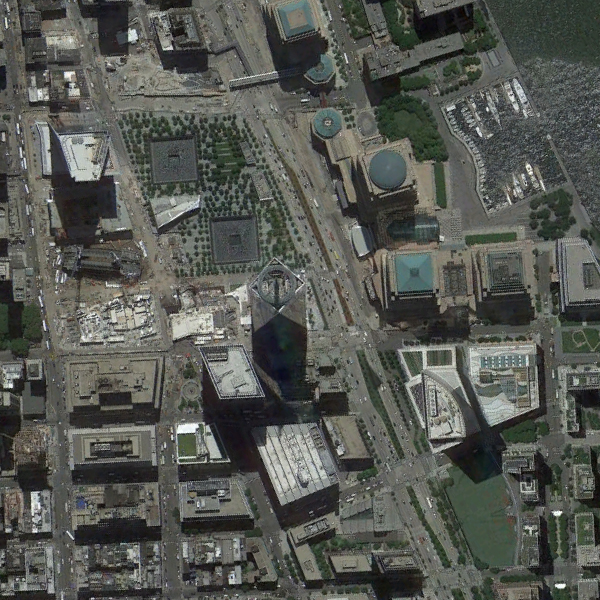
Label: Commercial